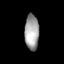
Tissue: lung
Cell type: Epithelial cells
Senescence score: 0.7603
Nuclear area (px): 499
Mean DAPI intensity: 160.561